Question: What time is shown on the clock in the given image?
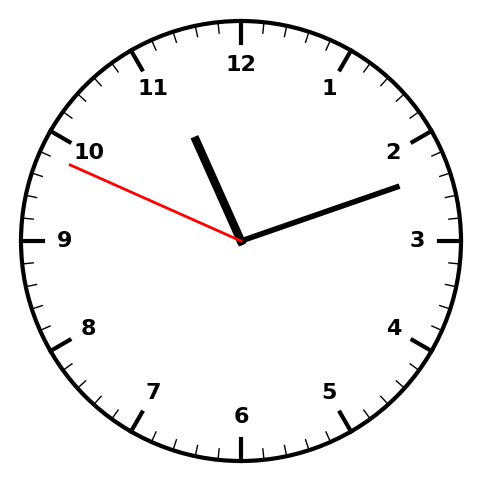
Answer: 11:11:49